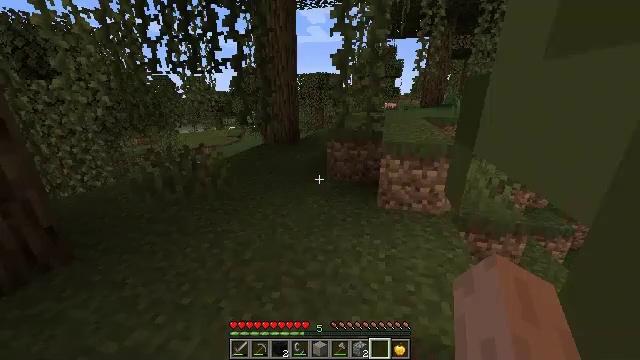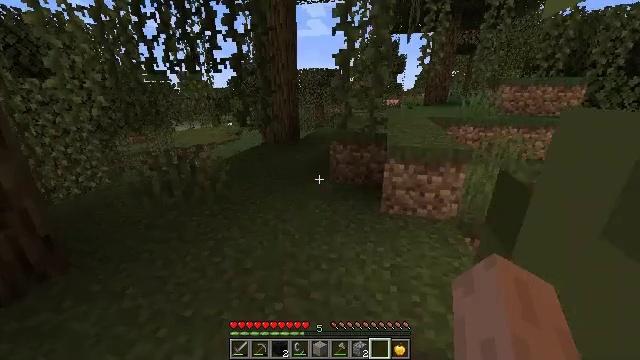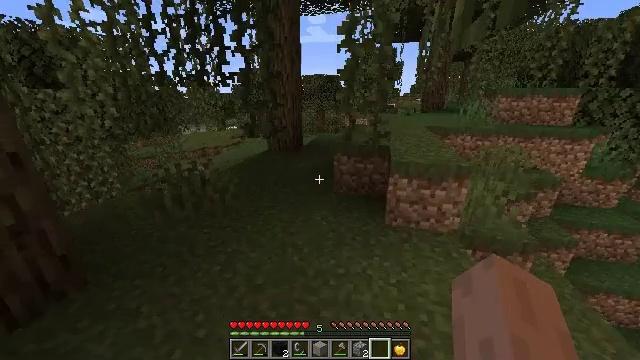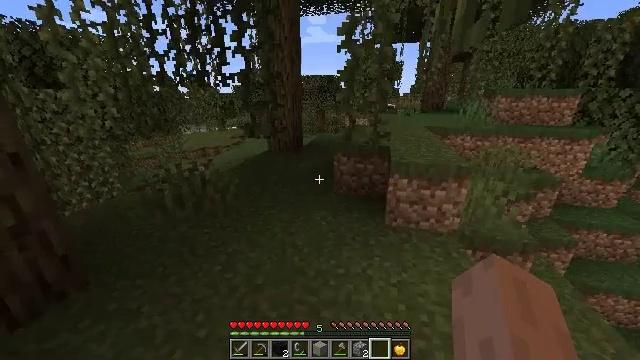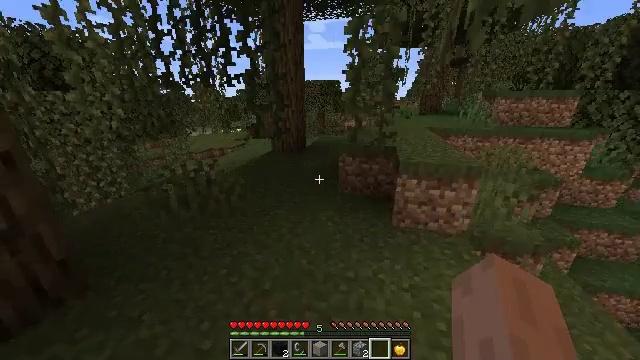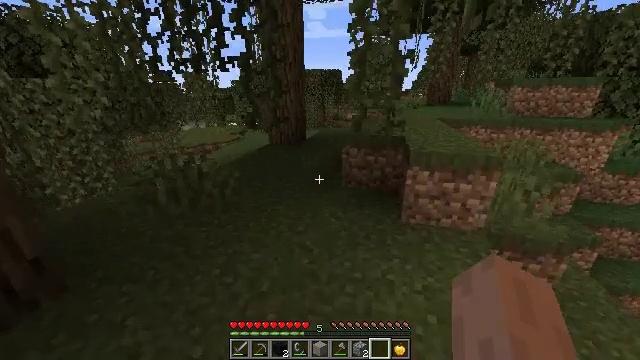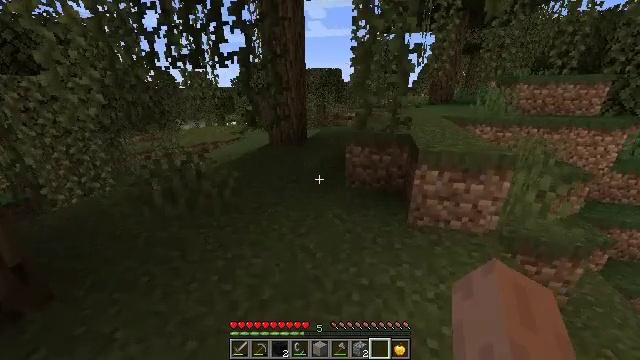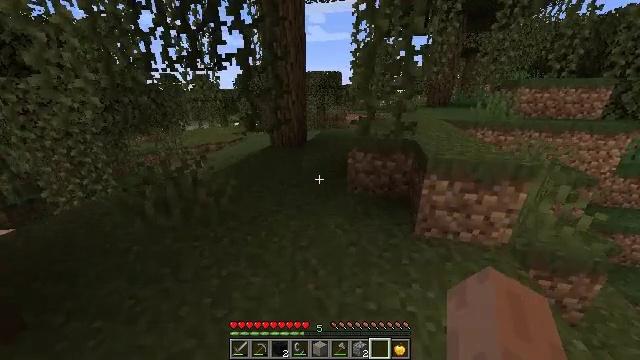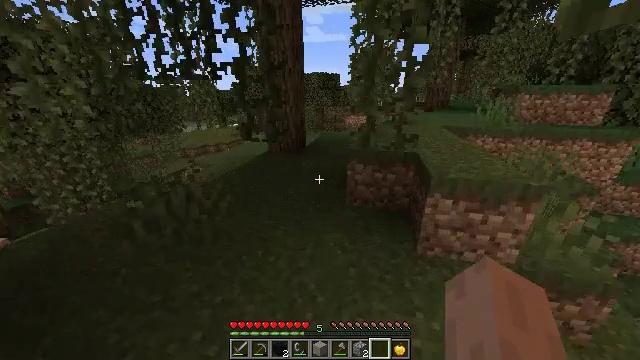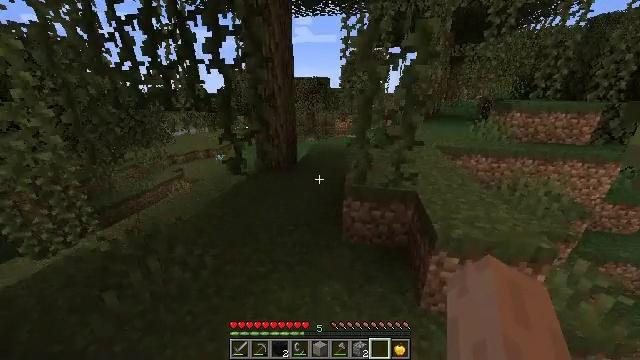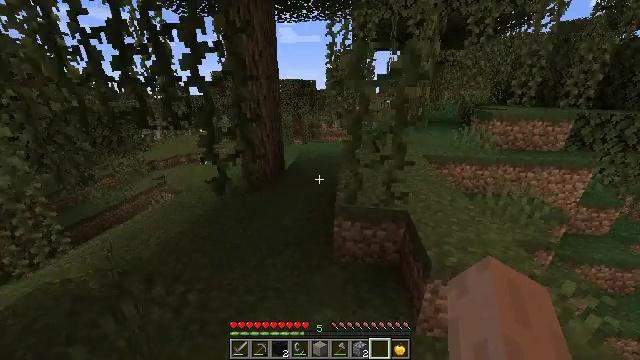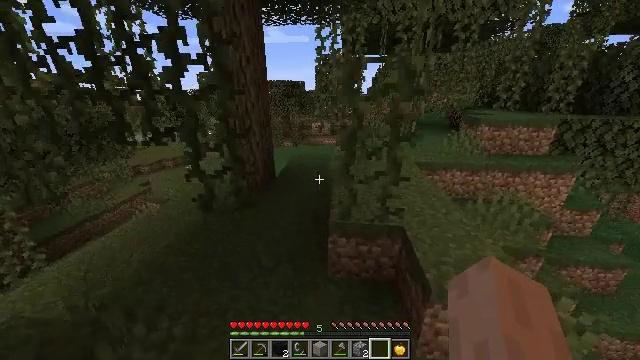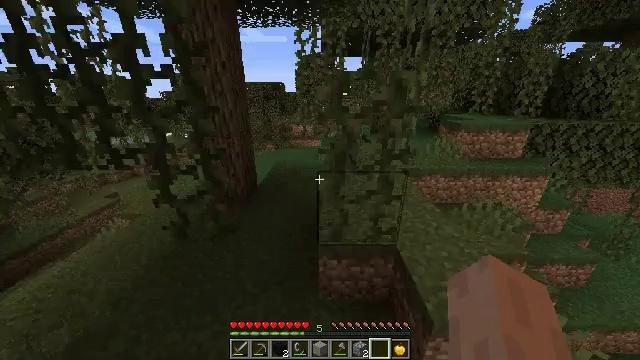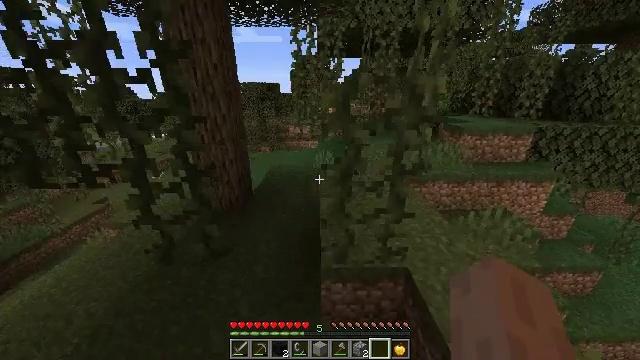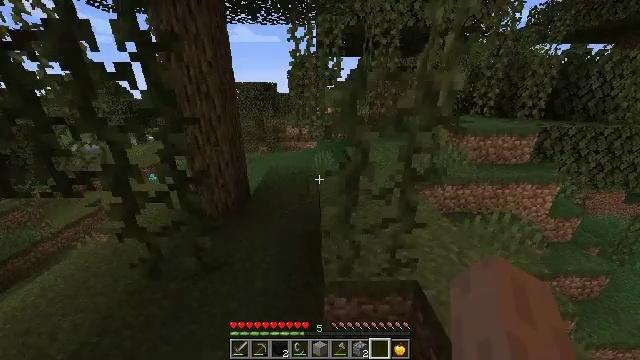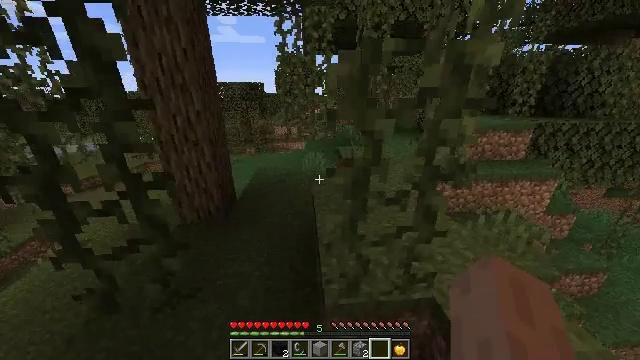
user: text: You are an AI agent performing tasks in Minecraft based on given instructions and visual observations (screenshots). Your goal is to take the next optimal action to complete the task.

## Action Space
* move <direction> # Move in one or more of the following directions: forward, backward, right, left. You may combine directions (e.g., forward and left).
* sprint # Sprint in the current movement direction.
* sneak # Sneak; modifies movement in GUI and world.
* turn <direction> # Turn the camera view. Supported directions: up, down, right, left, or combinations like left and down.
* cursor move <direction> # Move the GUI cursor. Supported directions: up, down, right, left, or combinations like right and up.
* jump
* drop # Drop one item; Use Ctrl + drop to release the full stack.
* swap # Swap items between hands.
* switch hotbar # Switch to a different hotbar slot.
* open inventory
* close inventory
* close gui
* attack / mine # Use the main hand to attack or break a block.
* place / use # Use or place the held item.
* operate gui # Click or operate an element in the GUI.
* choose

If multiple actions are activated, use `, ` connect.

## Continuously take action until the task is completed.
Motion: motion action
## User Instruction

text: Hunt animals.
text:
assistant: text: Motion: move forward, sprint, jump
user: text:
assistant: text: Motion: move forward, sprint, jump
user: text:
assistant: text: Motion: move forward, sprint, jump
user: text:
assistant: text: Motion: move forward, sprint, jump
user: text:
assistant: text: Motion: move forward, sprint, jump
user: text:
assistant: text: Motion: move forward, sprint, jump
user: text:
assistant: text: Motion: move forward, sprint, jump
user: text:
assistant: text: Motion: move forward, sprint, jump
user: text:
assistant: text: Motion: move forward, sprint, turn right, jump
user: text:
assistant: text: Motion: move forward, sprint, turn right, jump
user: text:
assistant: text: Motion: move forward, sprint, turn right, jump
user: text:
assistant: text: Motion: move forward, sprint, turn right, jump
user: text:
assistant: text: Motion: move forward, sprint, turn right, jump
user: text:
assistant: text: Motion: move forward, sprint, jump
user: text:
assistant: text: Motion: move forward, sprint, turn right, jump
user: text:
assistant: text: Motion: move forward, sprint, turn right, jump
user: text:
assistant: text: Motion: move forward, sprint, jump
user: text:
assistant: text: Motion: move forward, sprint, jump
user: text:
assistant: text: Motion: move forward, sprint, jump
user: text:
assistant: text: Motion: move forward, sprint, jump
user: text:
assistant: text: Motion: move forward, sprint, jump
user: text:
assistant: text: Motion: move forward, sprint, jump
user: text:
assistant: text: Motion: move forward, sprint, jump
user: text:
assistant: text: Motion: move forward, sprint, jump
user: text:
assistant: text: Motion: move forward, sprint, jump
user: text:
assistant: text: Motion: move forward, sprint, jump
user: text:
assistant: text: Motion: move forward, sprint, jump
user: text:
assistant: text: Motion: move forward, sprint, jump
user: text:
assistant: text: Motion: move forward, sprint, jump
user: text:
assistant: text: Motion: move forward, sprint, jump